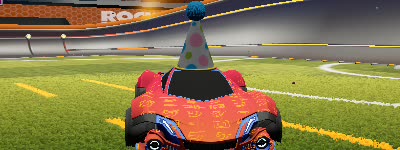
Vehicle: werewolf